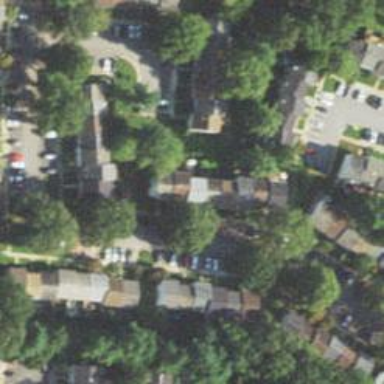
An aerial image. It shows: Charming neighbourhood.